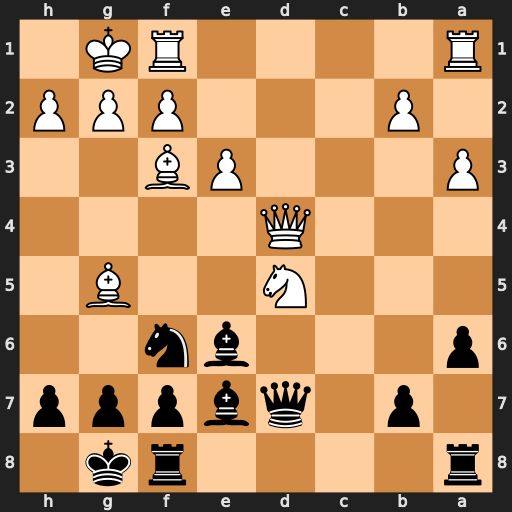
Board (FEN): r4rk1/1p1qbppp/p3bn2/3N2B1/3Q4/P3PB2/1P3PPP/R4RK1
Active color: b
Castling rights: -
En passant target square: -
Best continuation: Nxd5 Bxe7 Nxe7 Qxd7 Bxd7